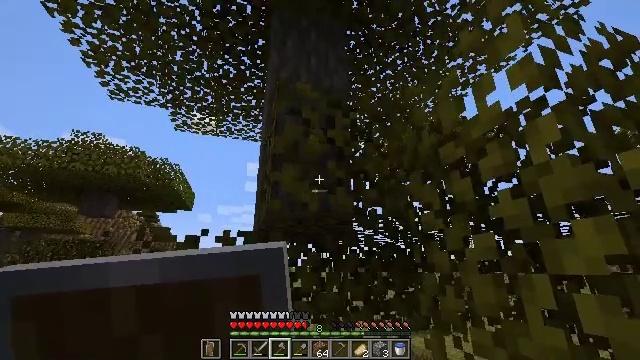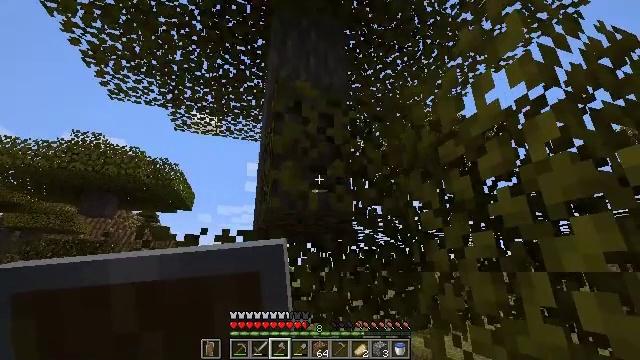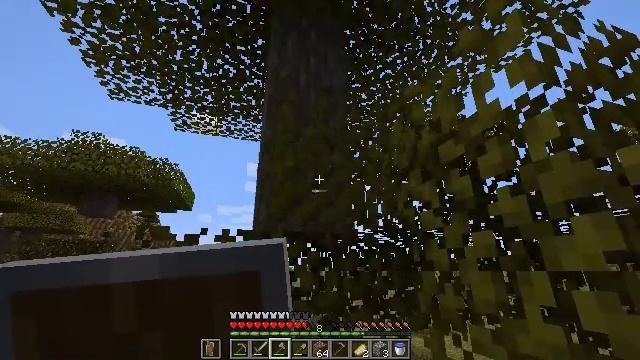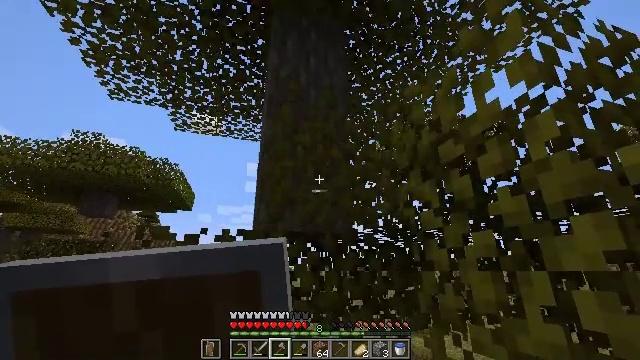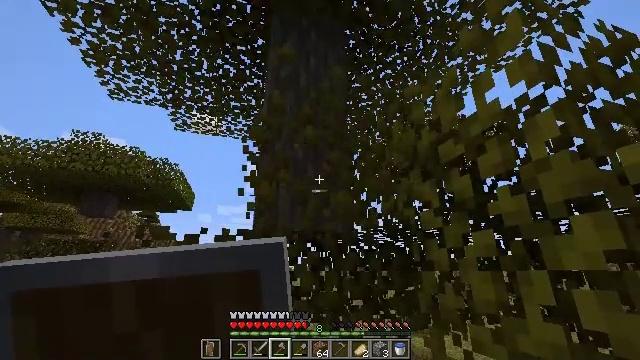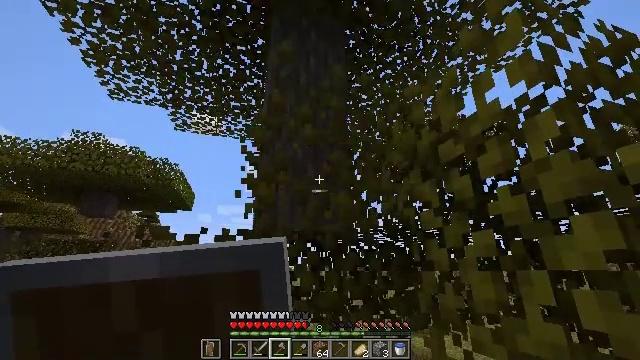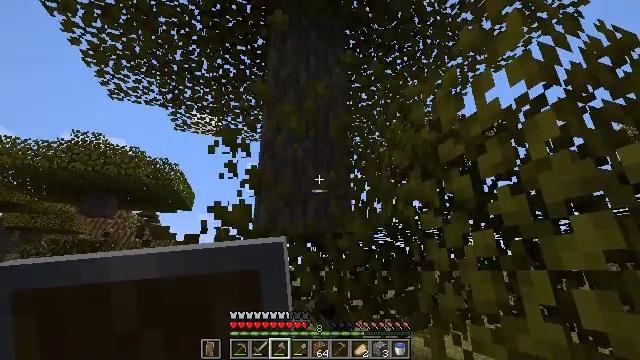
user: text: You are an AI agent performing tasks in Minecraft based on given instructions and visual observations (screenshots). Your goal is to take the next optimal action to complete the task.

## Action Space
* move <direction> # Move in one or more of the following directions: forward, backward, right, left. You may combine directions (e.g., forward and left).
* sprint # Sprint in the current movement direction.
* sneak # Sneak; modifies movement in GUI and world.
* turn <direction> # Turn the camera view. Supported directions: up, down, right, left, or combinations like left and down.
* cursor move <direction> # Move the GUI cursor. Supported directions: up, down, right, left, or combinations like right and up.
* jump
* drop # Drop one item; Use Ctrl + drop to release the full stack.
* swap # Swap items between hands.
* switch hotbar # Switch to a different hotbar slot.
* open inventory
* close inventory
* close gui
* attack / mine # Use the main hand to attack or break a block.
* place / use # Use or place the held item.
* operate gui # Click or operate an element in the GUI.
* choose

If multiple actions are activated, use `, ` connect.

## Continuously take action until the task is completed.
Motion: motion action
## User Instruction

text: Trim the tree by mining the acacia leaves.
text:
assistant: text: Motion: attack / mine
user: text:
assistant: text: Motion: attack / mine
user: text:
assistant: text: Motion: attack / mine
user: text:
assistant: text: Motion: attack / mine
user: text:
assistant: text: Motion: attack / mine
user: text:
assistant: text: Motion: attack / mine
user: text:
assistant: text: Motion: attack / mine